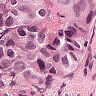
Metastatic tissue present: yes